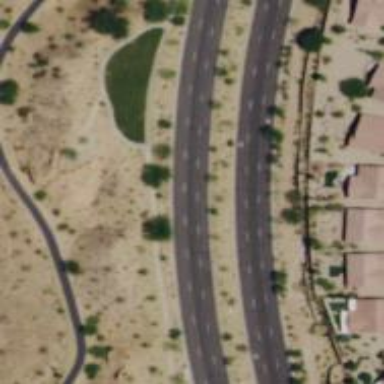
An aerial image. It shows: Secondary road with asphalt surface.